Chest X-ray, PA view. Patient: 32 years old, sex F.
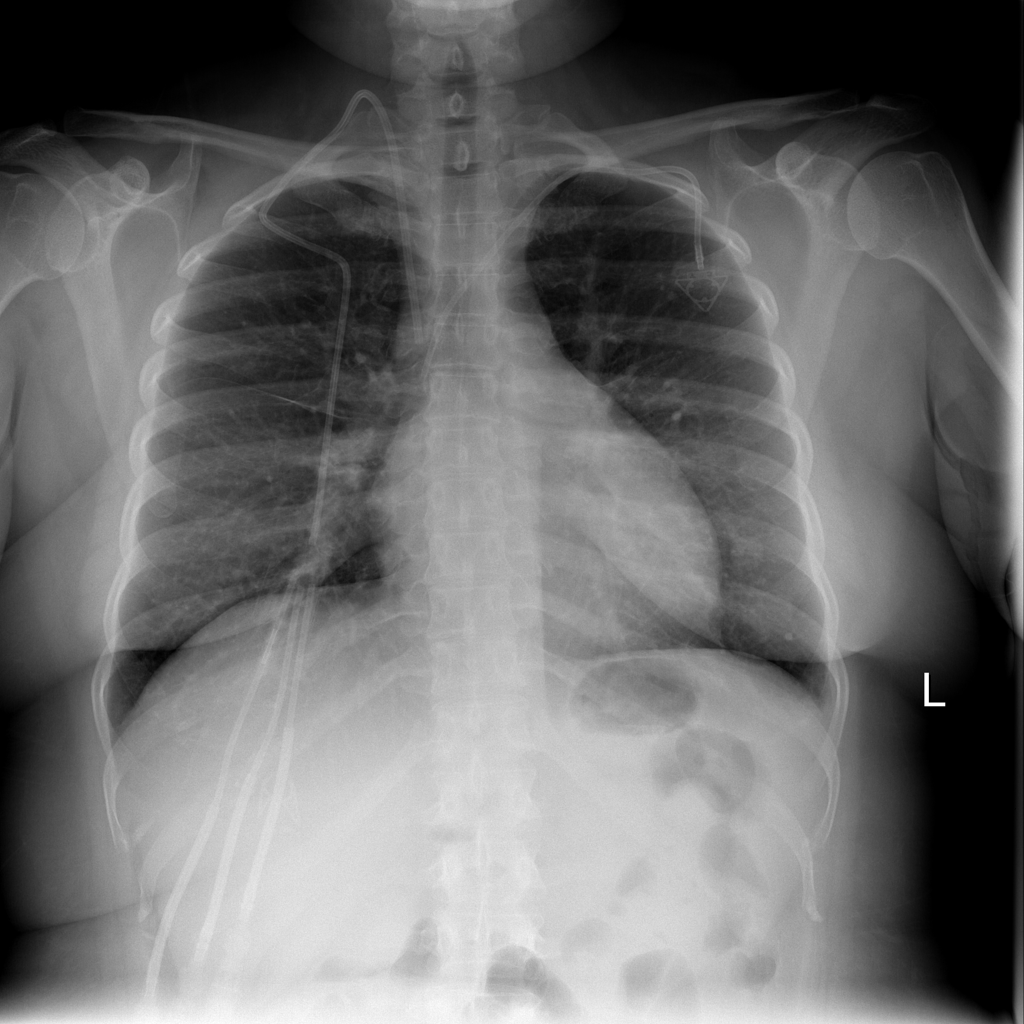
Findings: No Finding